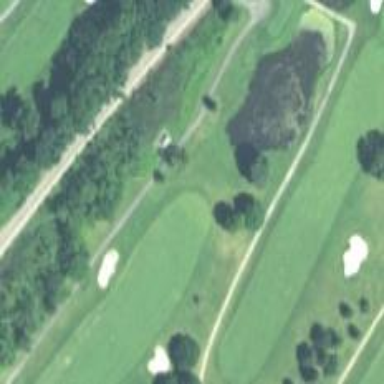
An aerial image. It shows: Scenic golf fairway.